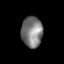
Tissue: prostate
Cell type: T cells
Senescence score: 0.3503
Nuclear area (px): 638
Mean DAPI intensity: 123.351